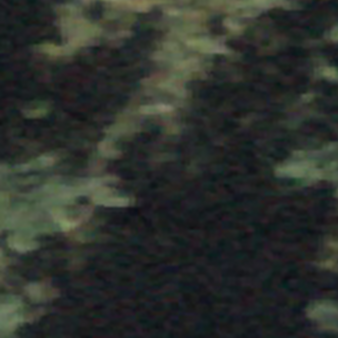
Label: other